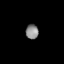
Tissue: lung
Cell type: Epithelial cells
Senescence score: 0.574
Nuclear area (px): 181
Mean DAPI intensity: 136.856